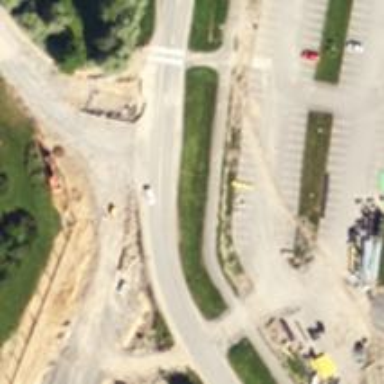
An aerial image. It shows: Asphalt road that is secondary route leading to roundabout.